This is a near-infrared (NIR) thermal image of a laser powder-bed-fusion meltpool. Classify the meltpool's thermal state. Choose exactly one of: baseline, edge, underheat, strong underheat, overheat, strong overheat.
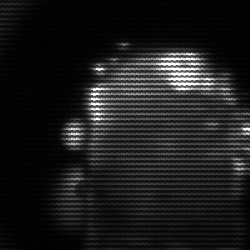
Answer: baseline